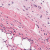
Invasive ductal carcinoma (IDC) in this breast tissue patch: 0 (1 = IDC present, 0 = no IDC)